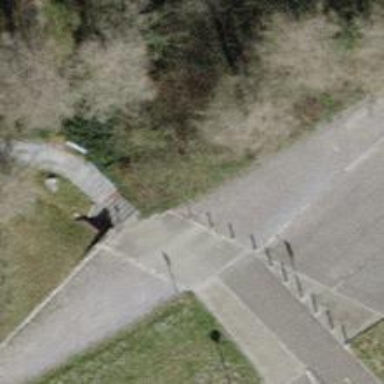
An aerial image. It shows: Bollard.